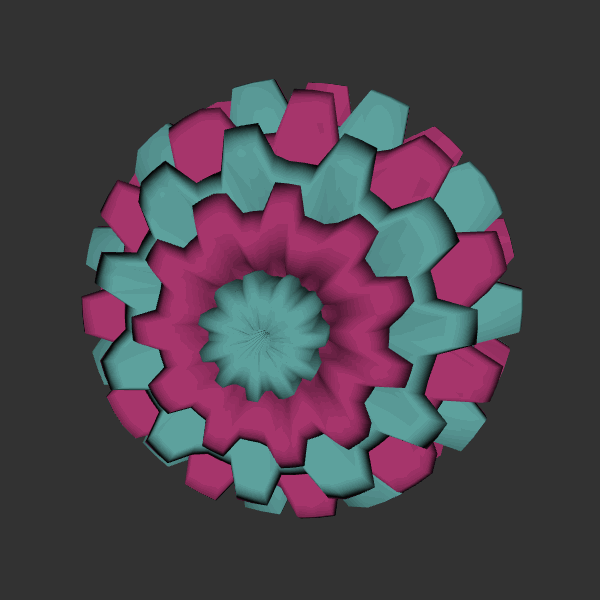
Background: dark